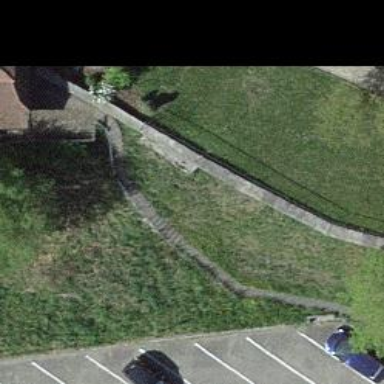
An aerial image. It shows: Steps with unpaved surface.